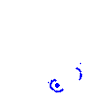
Particle: kaon